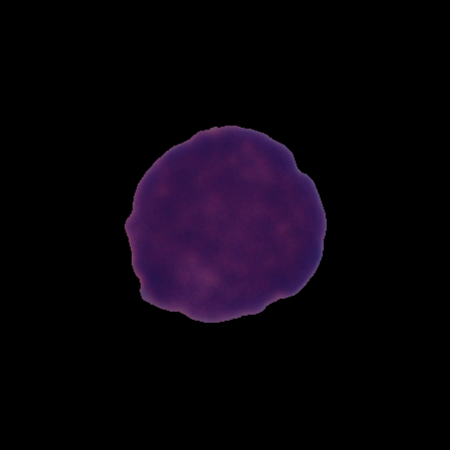
Label: cancer